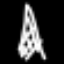
Label: The Eiffel Tower